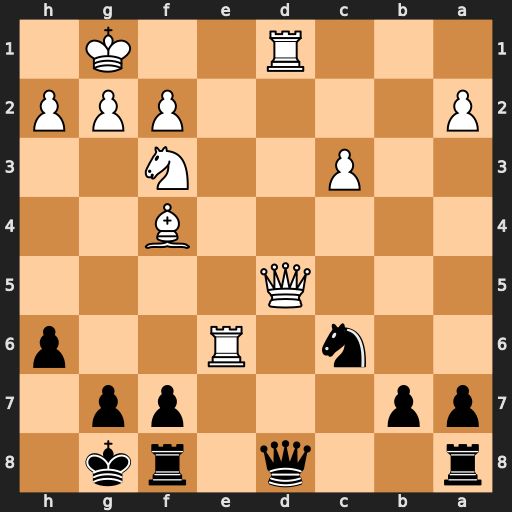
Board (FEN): r2q1rk1/pp3pp1/2n1R2p/3Q4/5B2/2P2N2/P4PPP/3R2K1
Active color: b
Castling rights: -
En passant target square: -
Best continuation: Qxd5 Rxd5 fxe6